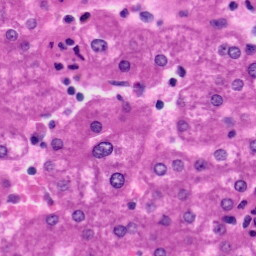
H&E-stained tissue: Liver